Question: I'm reading some values from a single byte. I'm told in the user-manual that this one byte contains 3 different values. There's a table that looks like this:

I interpret that has meaning precision takes up 3 bits, scale takes up 2 and size takes up 3 for a total of 8 (1 byte).
What I'm not clear on is:
1 - Why is it labeled 7 through 0 instead of 0 through 7 (something to do with significance maybe?)
2 - How do I extract the individual values out of that one byte?
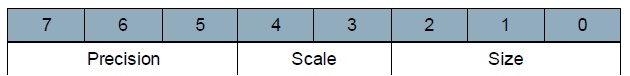
Answer: It is customary to number bits in a byte according to their significance: bit 'x' represents '2^x'. According to this numbering scheme, the least significant bit gets number zero, the next bit is number one, and so on.
Getting individual bits requires a shift and a masking operation:
'''
var size = (v >> 0) & 7;
var scale = (v >> 3) & 3;
var precision = (v >> 5) & 7;
'''
Shift by the number of bits to the right of the rightmost portion that you need to get (shifting by zero is ignored; I added it for illustration purposes).
Mask with the highest number that fits in the number of bits that you would like to get: 1 for one bit, 3 for two bits, 7 for three bits, '2^x-1' for 'x' bits.